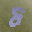
Label: 8